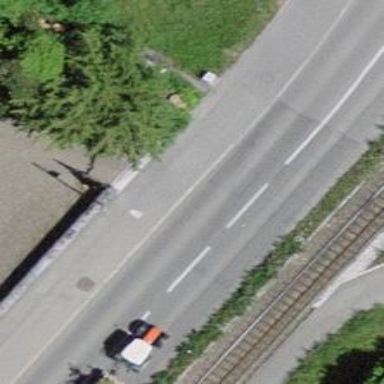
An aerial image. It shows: There is primary highway with cycle track on the left side.